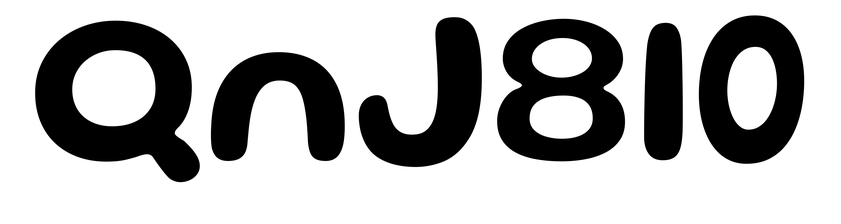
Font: Gluten_Medium